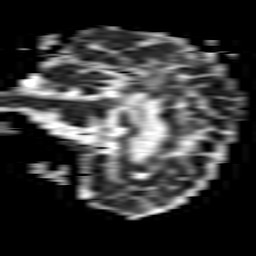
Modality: ADC
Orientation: sagittal
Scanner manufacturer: philips
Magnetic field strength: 1.5 T
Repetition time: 3.395 s
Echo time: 0.06922 s